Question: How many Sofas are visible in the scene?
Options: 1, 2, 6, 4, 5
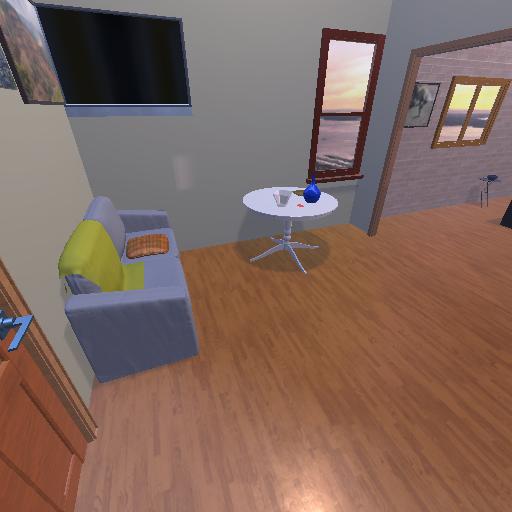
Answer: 1